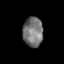
Tissue: skin
Cell type: Epithelial cells
Senescence score: 0.2756
Nuclear area (px): 584
Mean DAPI intensity: 116.551